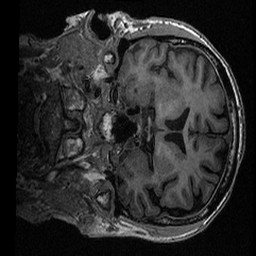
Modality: T1w
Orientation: coronal
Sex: male
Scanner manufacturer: ge
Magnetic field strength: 3 T
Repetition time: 0.0064 s
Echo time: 0.00281 s